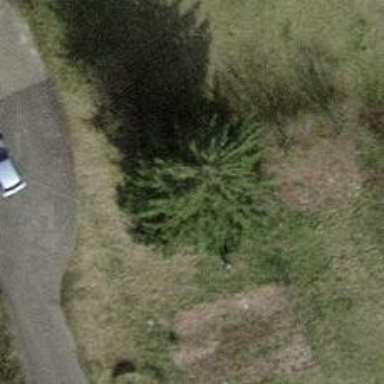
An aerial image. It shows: Evergreen tree with needle-leaved leaves.